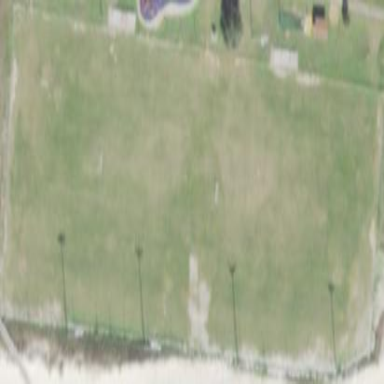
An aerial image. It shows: Soccer pitch for leisureland activities.